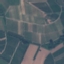
Land use / land cover: PermanentCrop